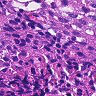
Metastatic tissue present: yes